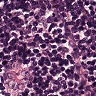
Metastatic tissue present: no